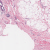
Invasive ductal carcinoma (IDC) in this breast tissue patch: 0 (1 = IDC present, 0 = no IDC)